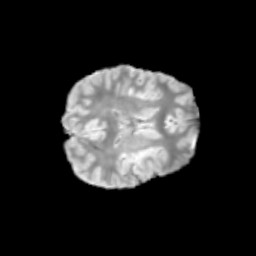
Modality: T2w
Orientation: axial
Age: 11
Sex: male
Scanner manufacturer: siemens
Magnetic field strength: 3 T
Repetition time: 3.8 s
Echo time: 0.07 s